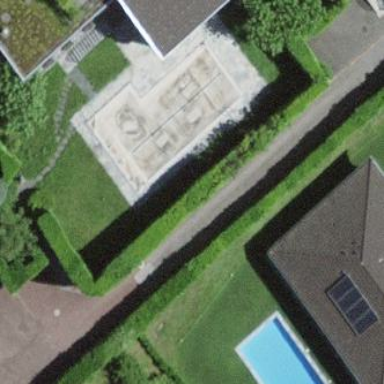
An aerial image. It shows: Swimming pool located in leisure land.